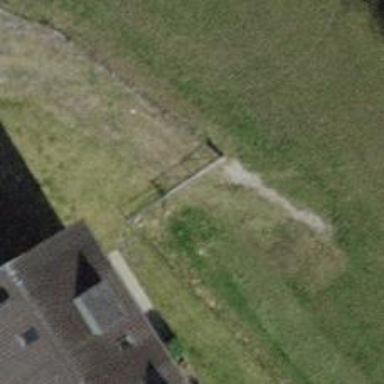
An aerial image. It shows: Gate.